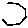
Label: hexagon